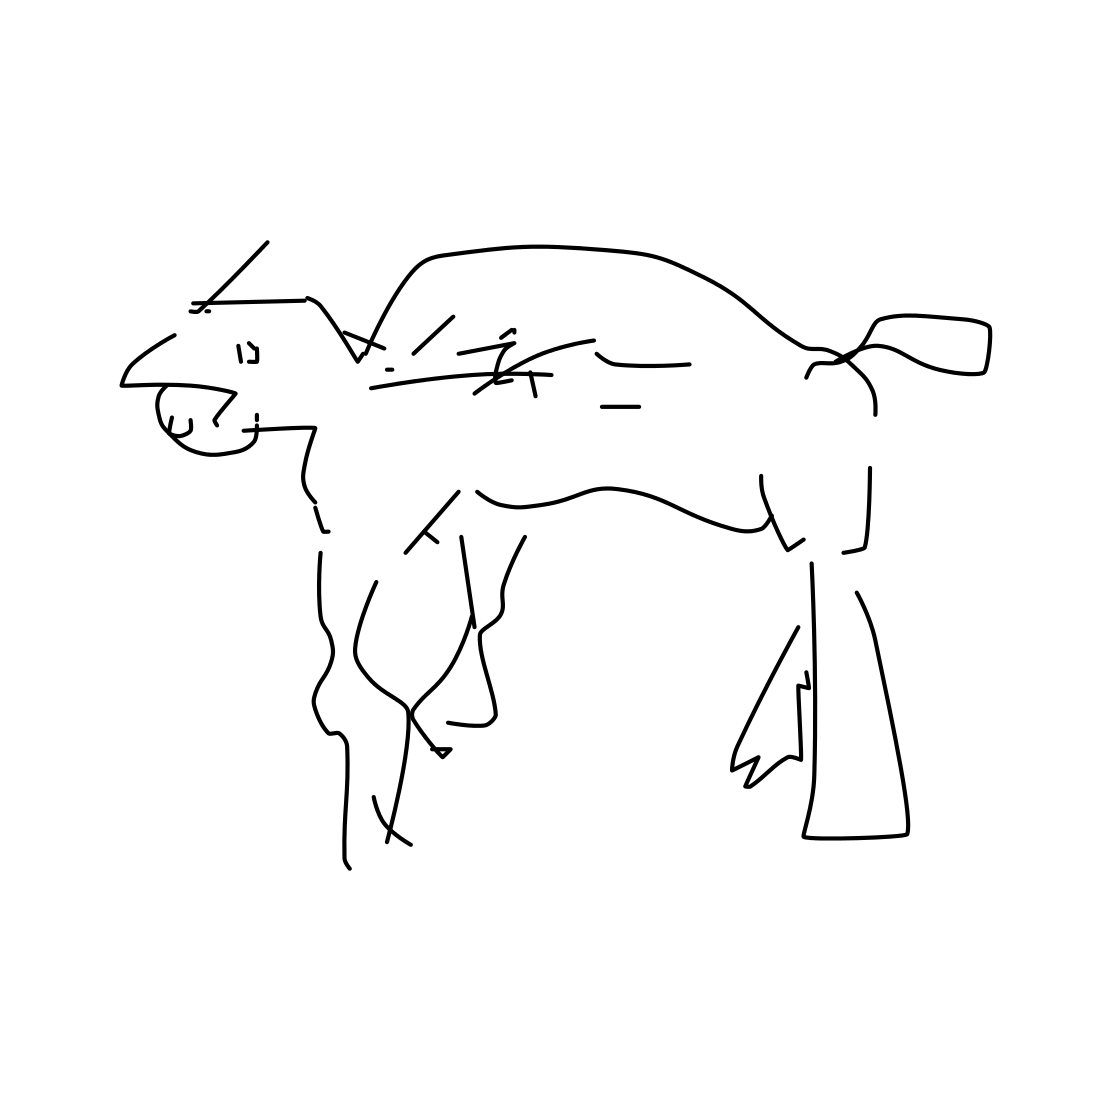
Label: sheep